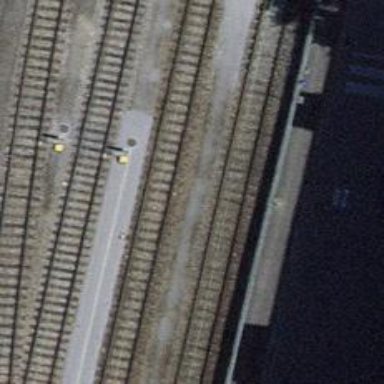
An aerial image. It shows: Electrified rail siding with contact line.